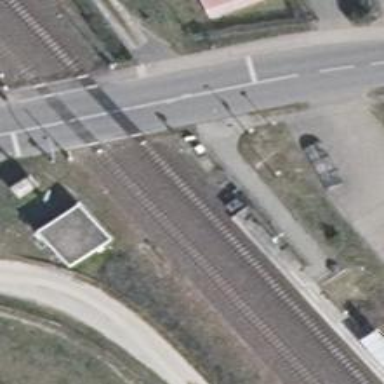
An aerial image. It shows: Public transport stop position along the railway.